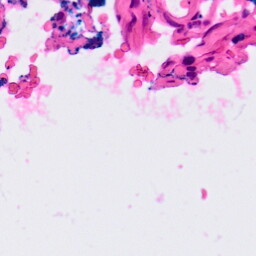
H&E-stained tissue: Lung